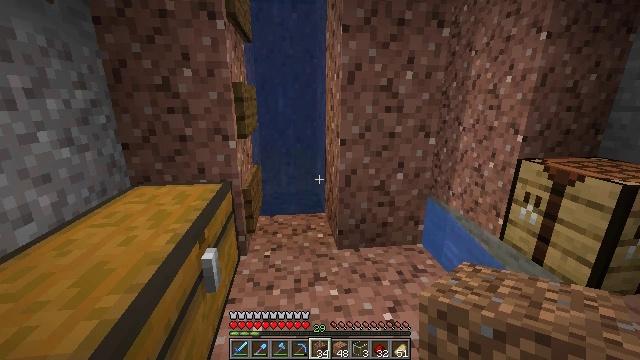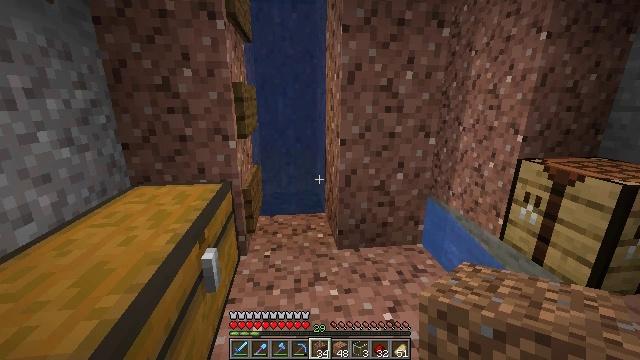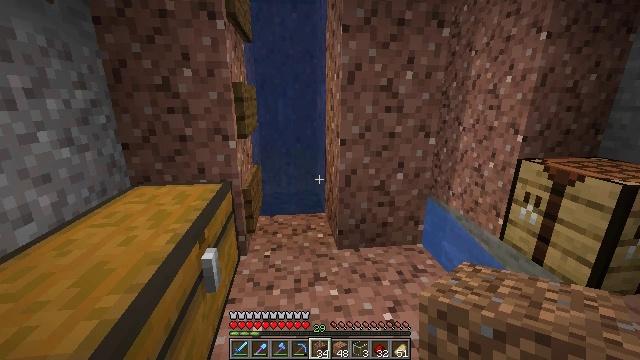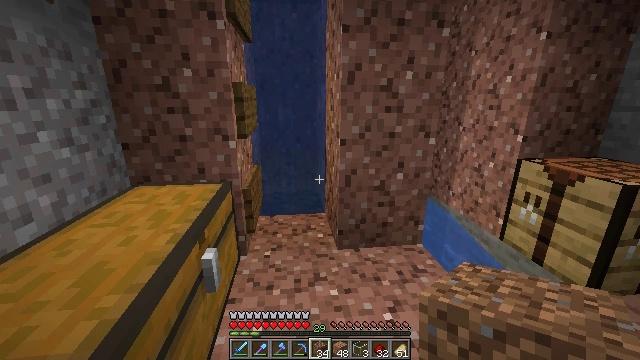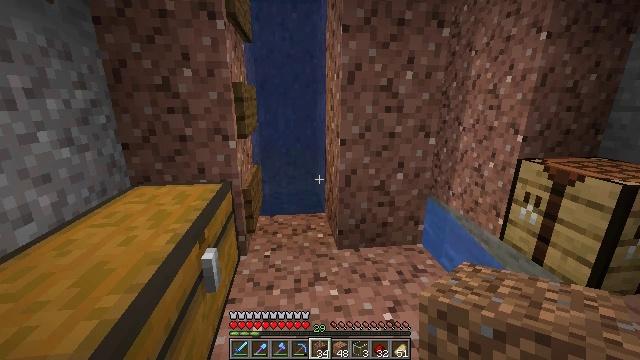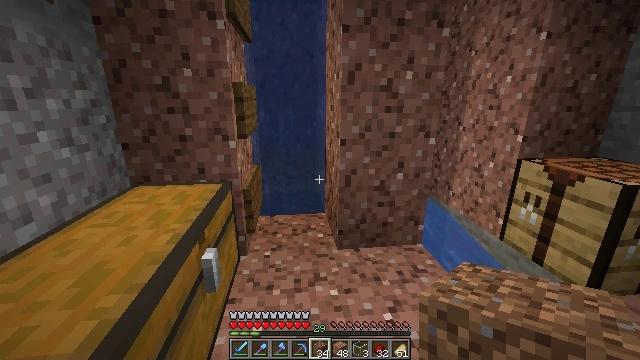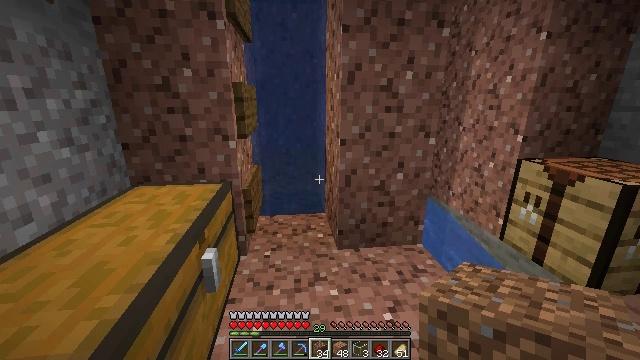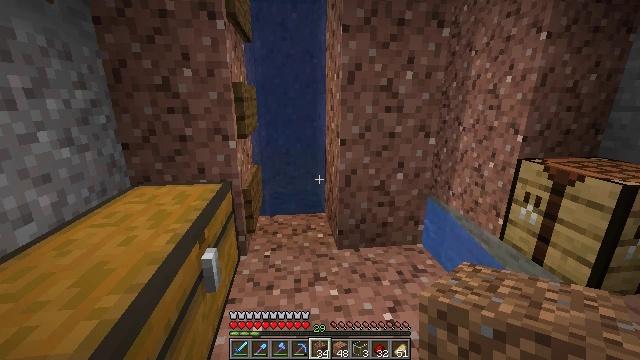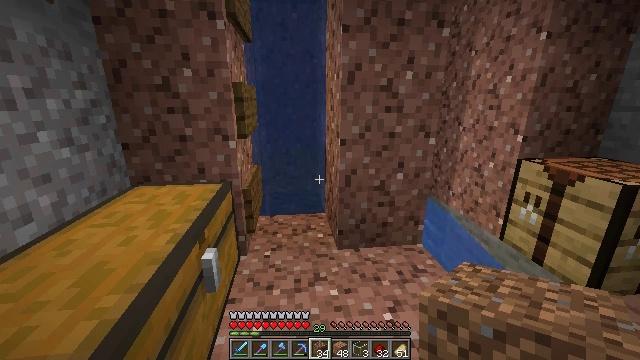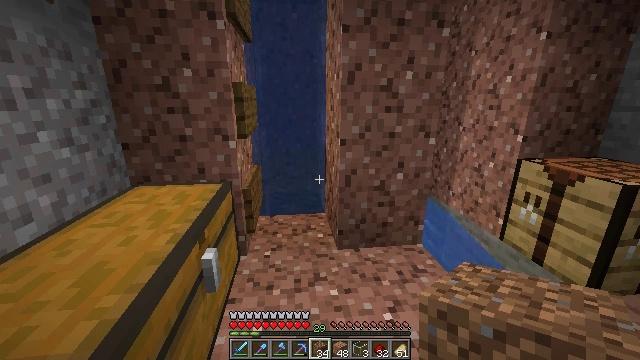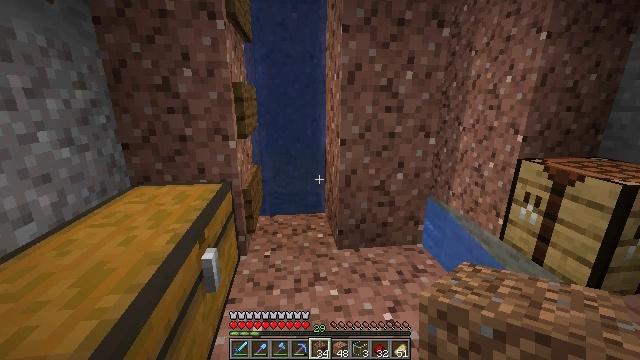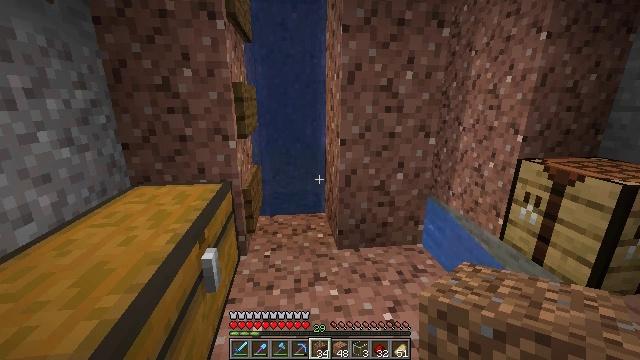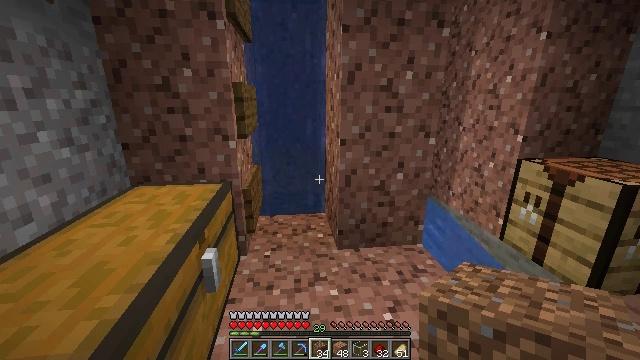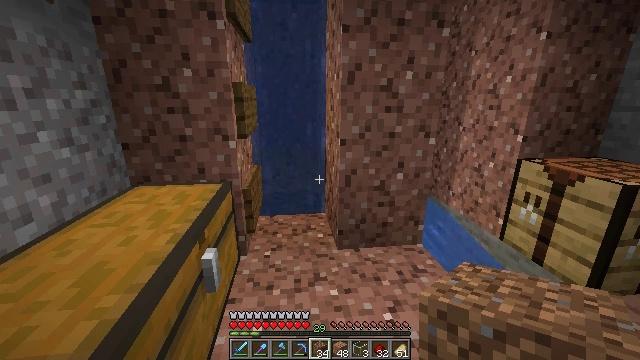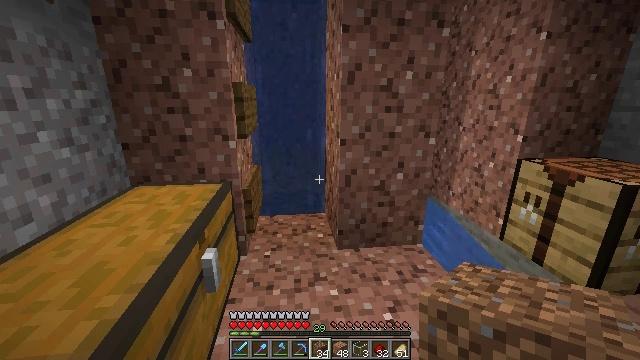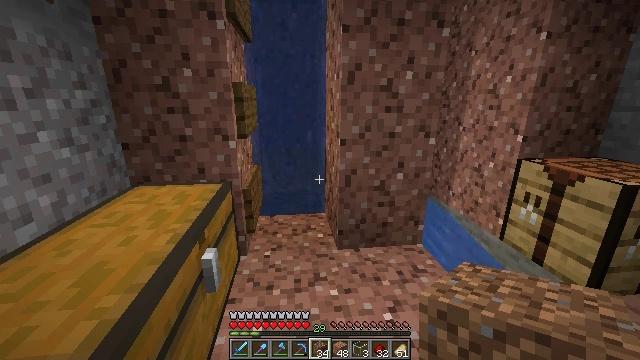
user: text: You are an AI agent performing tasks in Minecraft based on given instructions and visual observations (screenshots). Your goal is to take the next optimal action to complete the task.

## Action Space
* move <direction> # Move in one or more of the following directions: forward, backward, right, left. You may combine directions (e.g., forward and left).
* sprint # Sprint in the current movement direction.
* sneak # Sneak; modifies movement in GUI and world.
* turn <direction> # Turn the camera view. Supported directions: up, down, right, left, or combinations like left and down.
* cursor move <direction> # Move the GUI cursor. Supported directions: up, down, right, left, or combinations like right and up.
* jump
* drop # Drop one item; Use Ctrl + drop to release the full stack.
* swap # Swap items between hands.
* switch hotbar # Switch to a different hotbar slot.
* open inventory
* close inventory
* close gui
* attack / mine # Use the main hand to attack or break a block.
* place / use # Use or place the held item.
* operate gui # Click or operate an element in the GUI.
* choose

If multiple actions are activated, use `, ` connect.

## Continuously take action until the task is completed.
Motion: motion action
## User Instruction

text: Craft a golden helmet.
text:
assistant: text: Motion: no_op
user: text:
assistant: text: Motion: no_op
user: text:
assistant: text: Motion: no_op
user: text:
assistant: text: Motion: no_op
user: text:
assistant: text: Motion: no_op
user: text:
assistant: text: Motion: no_op
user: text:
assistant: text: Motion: no_op
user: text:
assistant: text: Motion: no_op
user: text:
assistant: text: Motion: no_op
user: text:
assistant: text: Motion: no_op
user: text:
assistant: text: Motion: no_op
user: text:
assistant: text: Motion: no_op
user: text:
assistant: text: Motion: no_op
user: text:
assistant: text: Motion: no_op
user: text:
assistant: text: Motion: no_op
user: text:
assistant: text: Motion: no_op
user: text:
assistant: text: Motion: no_op
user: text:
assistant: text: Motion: no_op
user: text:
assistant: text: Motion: no_op
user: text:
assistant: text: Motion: no_op
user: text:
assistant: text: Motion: turn left
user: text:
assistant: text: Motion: turn left
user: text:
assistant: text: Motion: turn left
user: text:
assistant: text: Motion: no_op
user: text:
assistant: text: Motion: no_op
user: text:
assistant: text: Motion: turn right and up
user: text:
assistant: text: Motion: turn right
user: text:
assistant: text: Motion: turn right
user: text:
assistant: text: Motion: turn right
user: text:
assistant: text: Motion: turn right